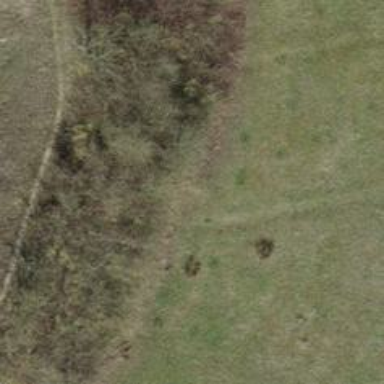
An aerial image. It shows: Path.